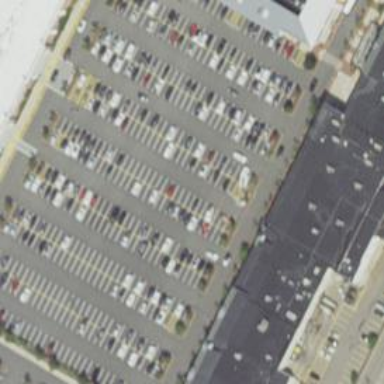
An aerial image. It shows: Parking space.